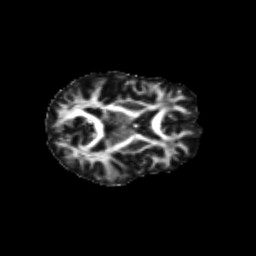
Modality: FA
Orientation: axial
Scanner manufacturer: siemens
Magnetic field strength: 3 T
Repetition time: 9.2 s
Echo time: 0.084 s